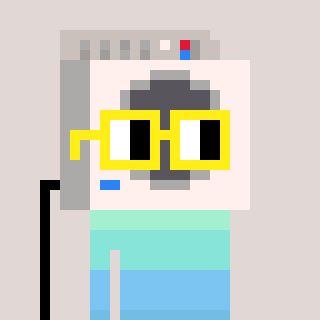
a pixel art character with square yellow glasses, a washing machine-shaped head and a darkpink-colored body on a warm background